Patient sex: M
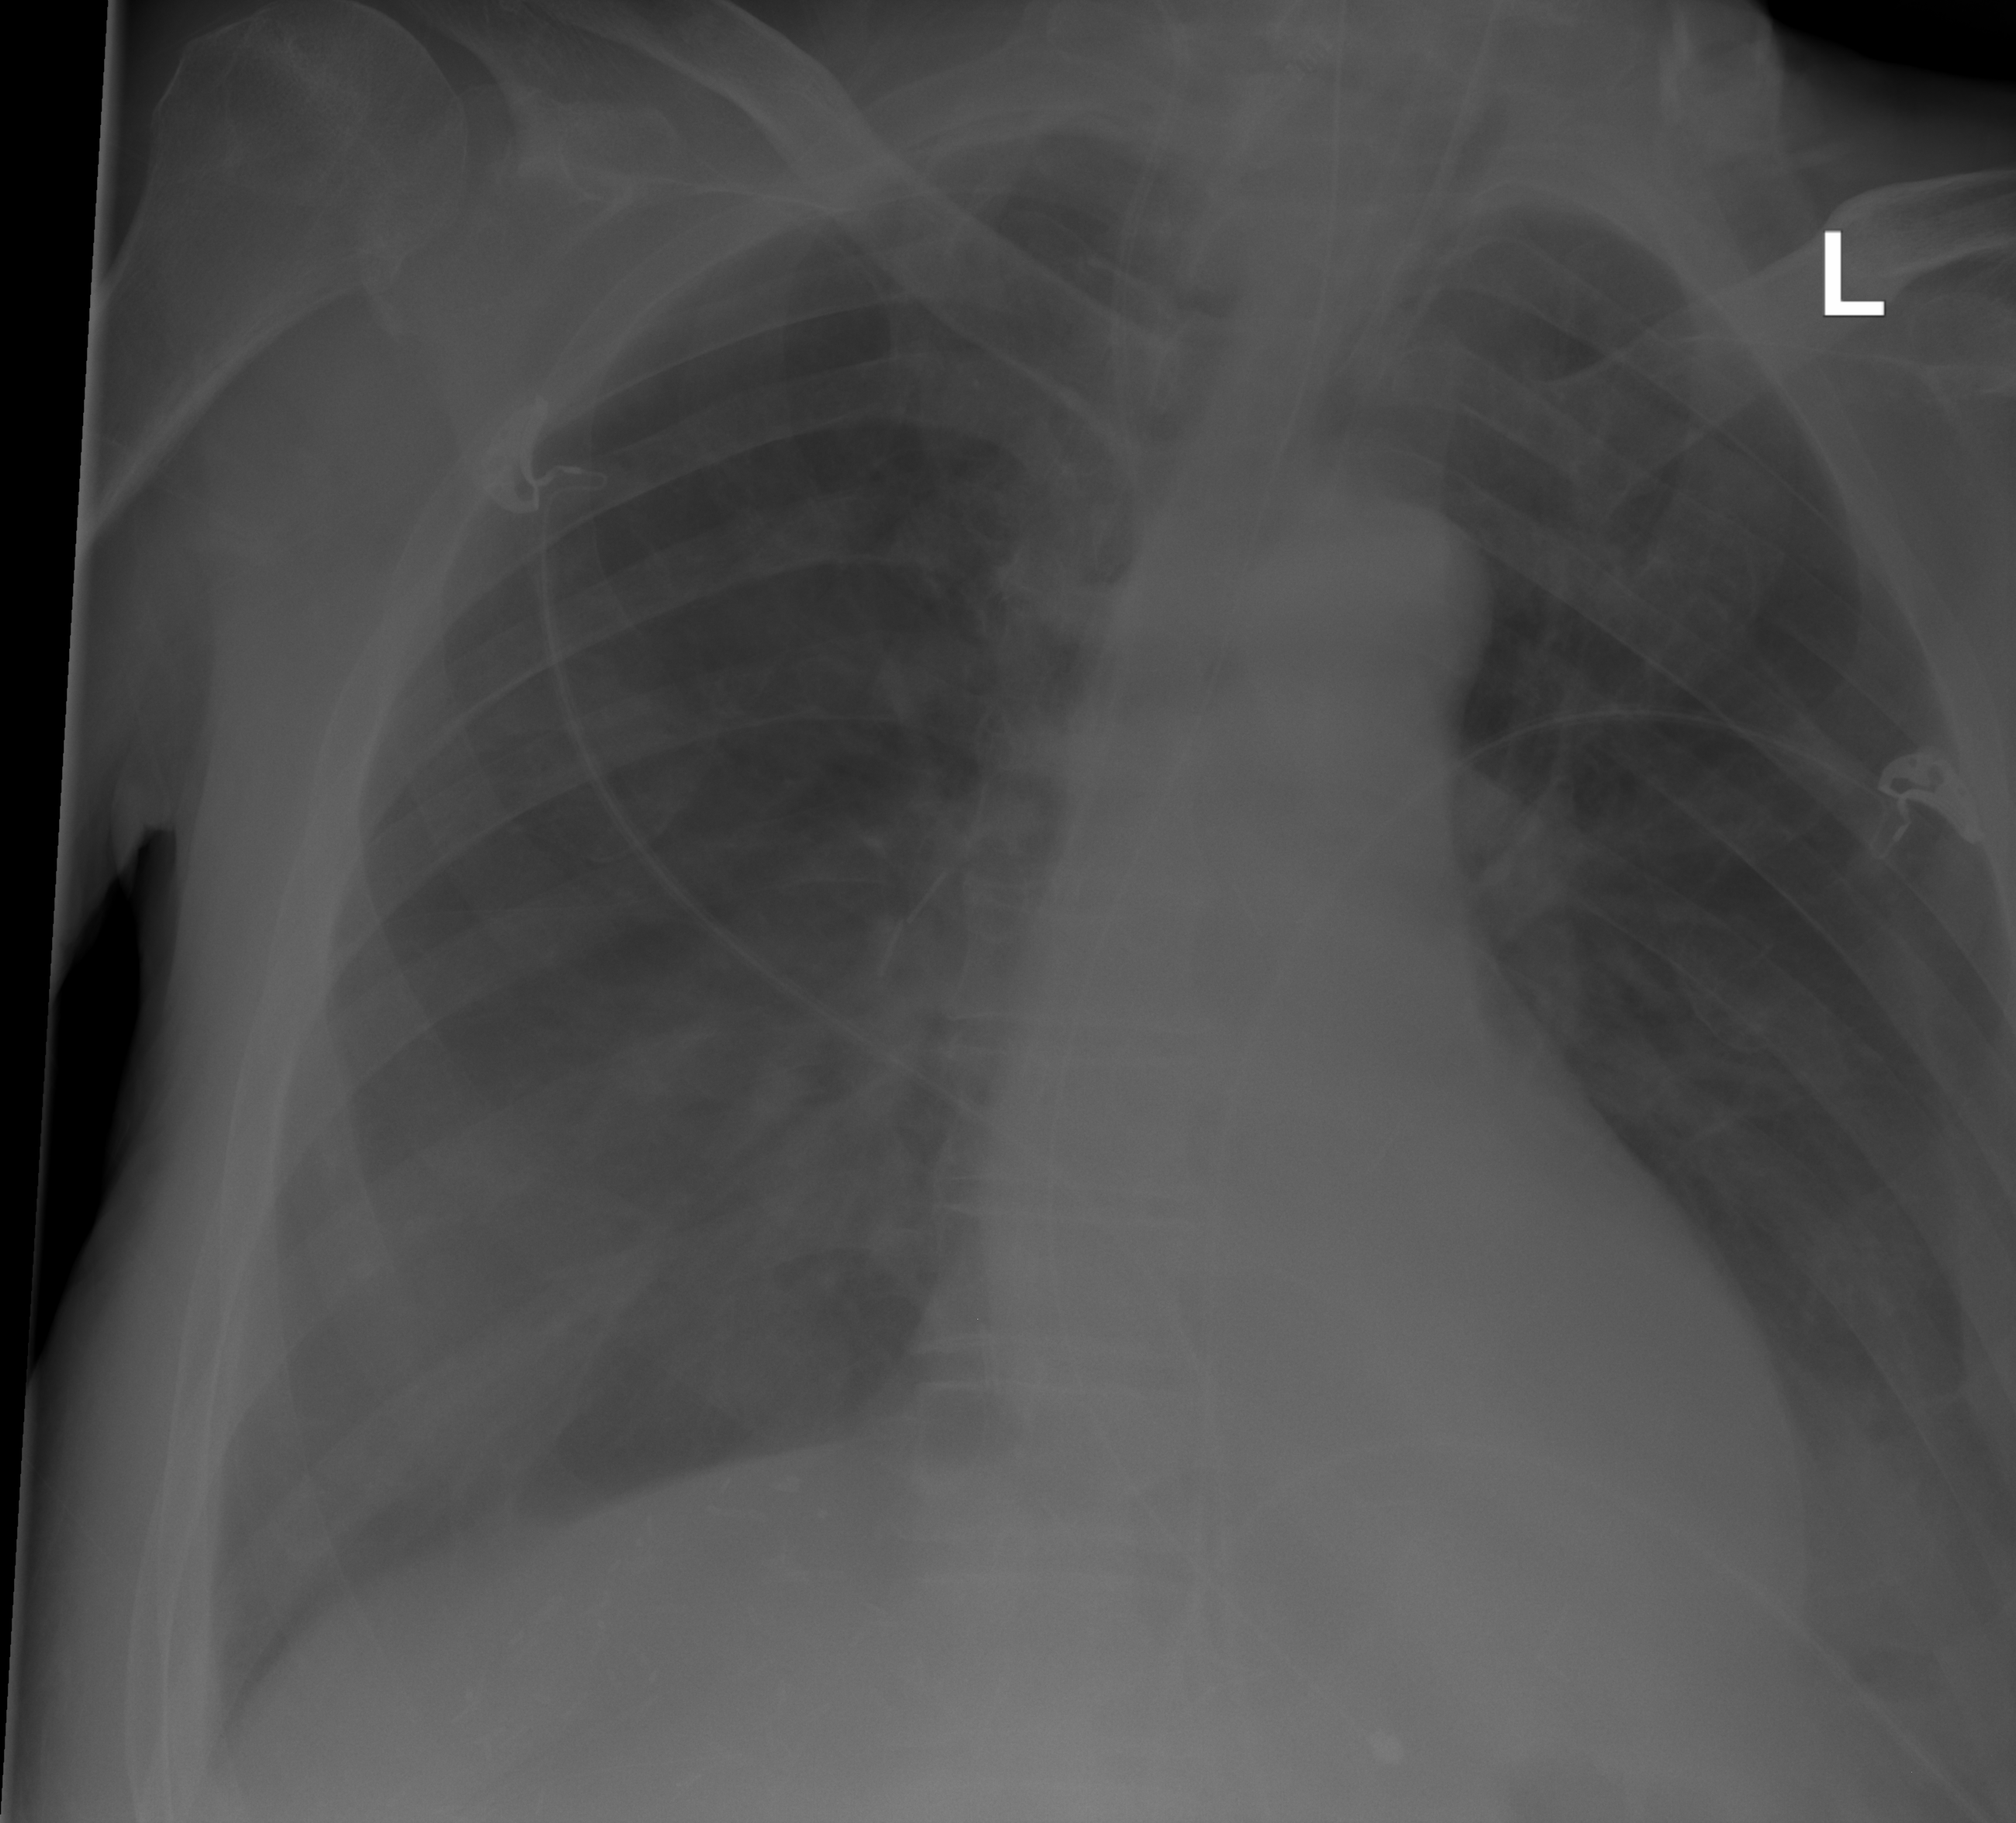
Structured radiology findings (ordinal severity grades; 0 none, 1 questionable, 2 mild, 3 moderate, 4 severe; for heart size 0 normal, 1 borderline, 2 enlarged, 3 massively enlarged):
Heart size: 0
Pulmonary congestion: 0
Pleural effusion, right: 2
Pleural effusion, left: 2
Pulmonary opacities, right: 0
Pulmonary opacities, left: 0
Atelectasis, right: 0
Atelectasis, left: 0